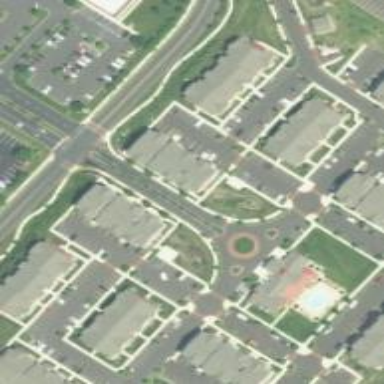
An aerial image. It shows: Residential road with roundabout.